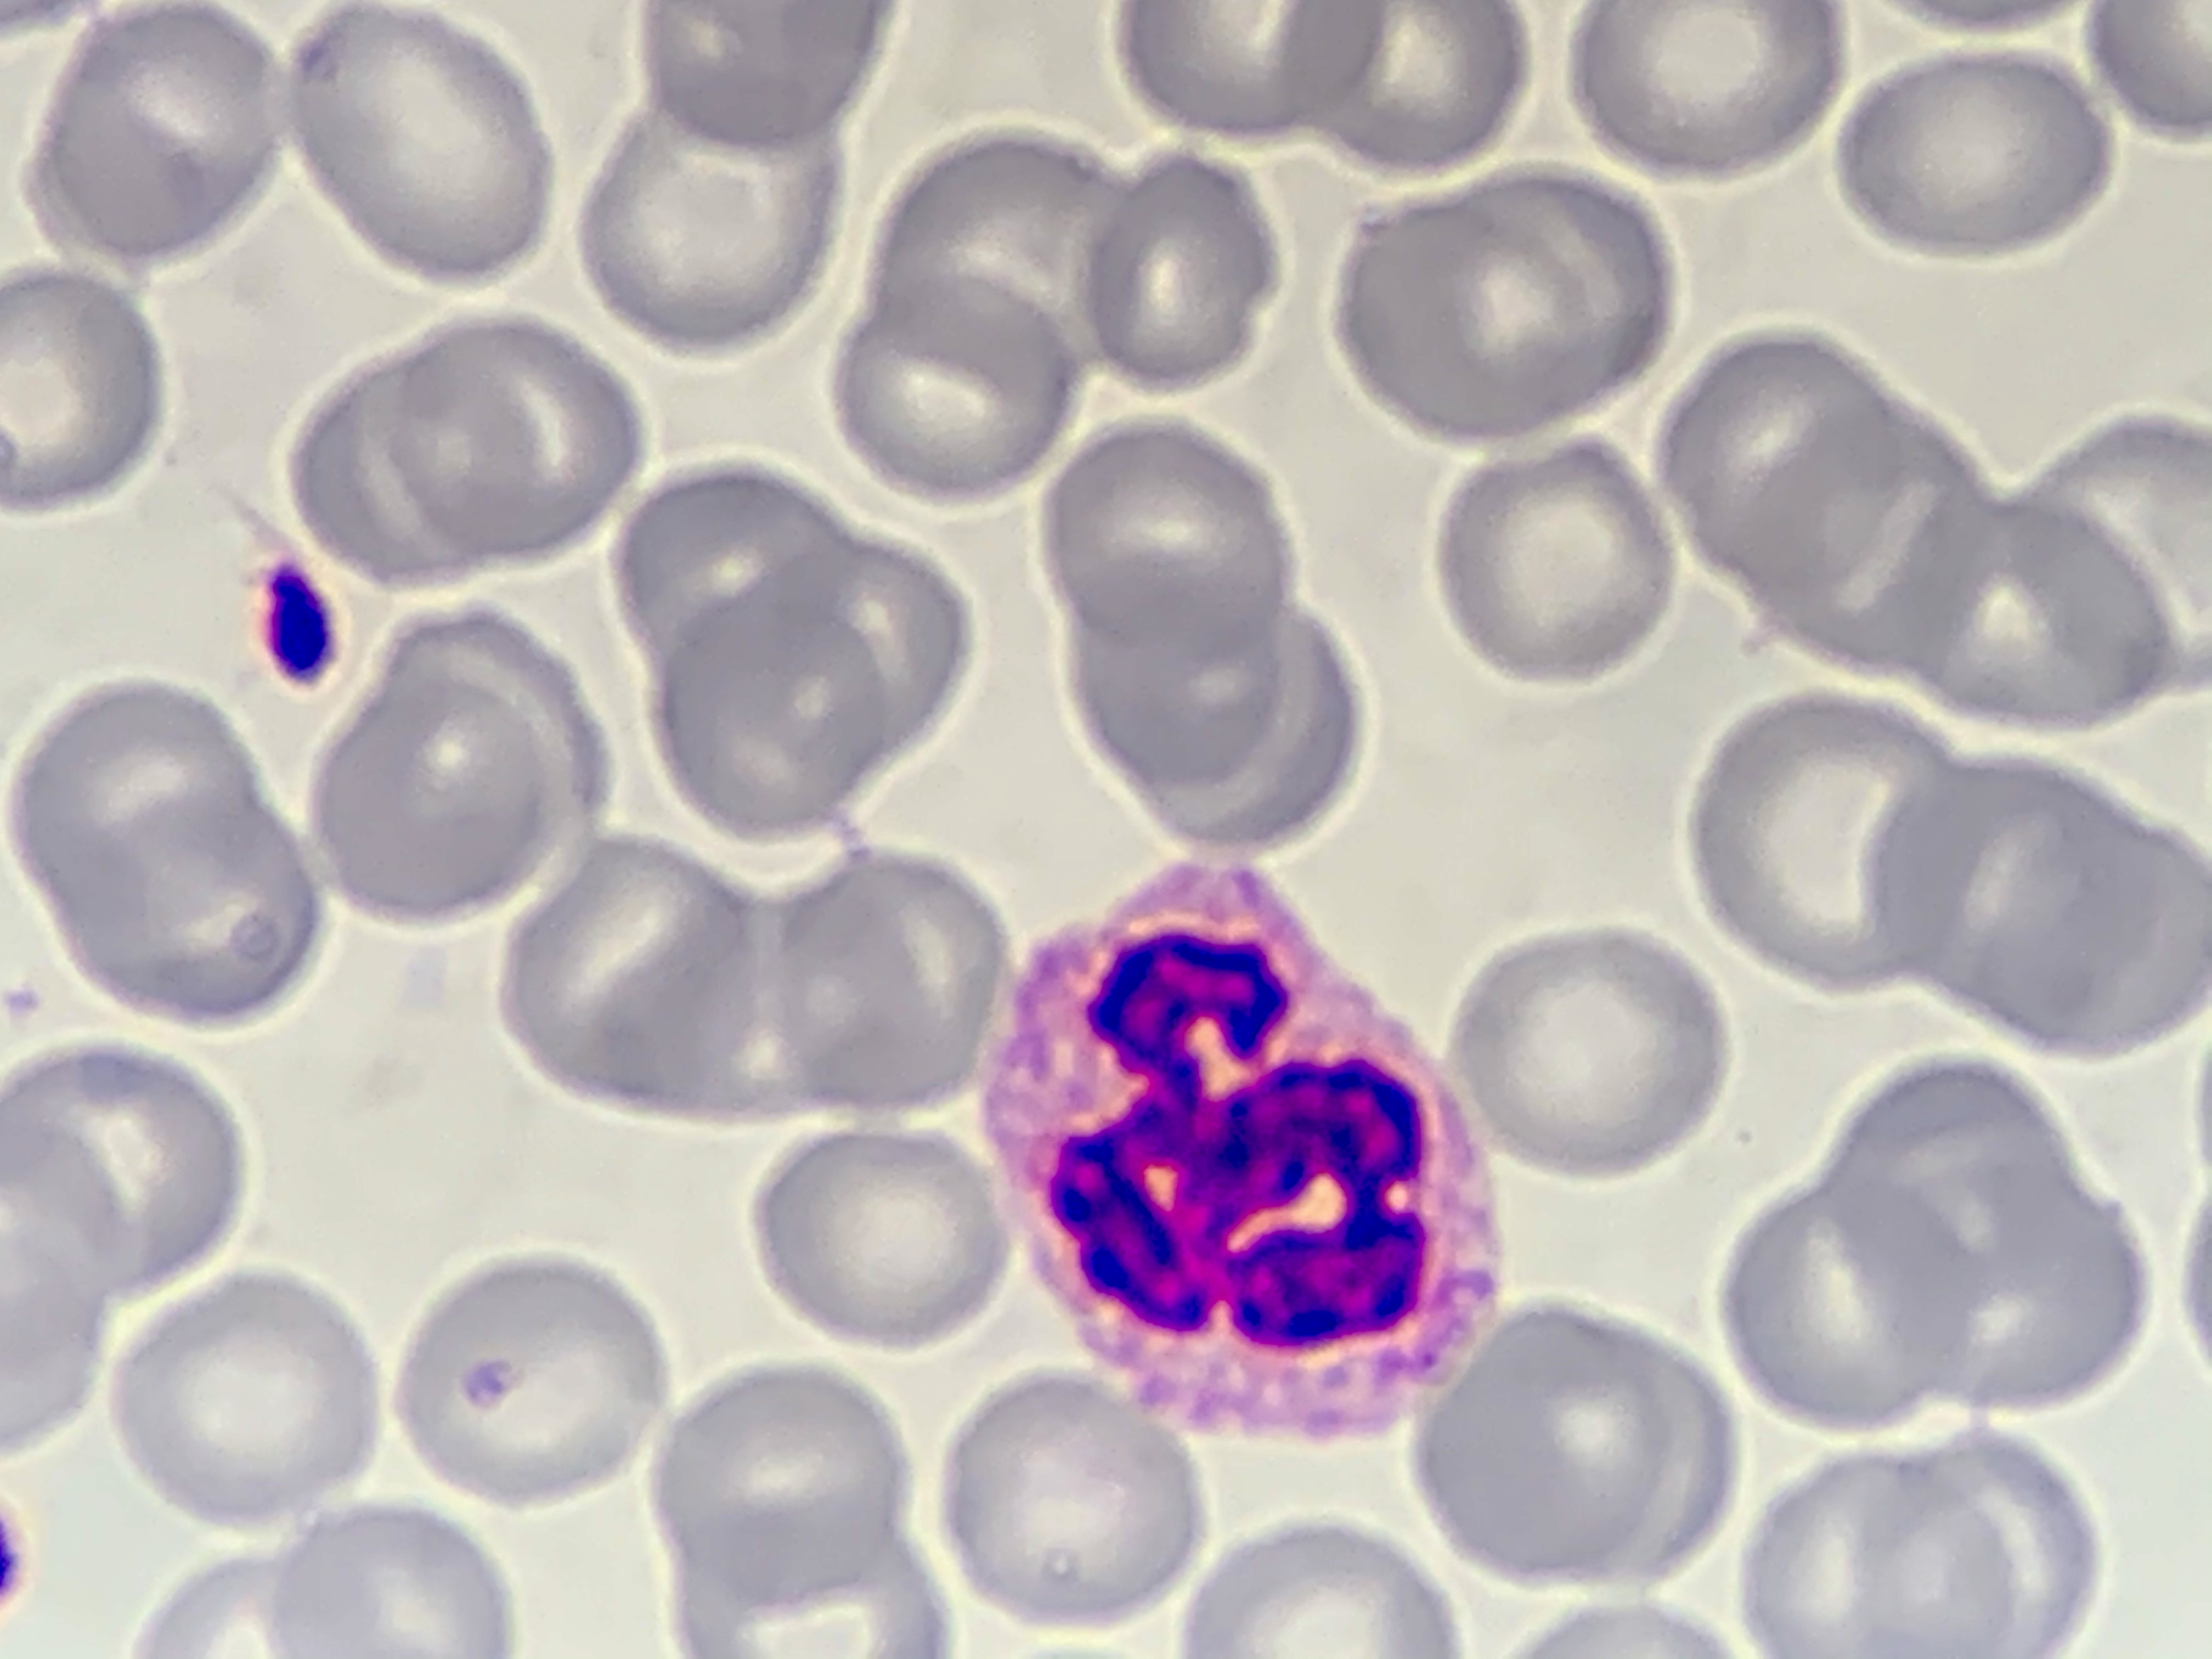
Cell type: NEUTROPHILS